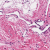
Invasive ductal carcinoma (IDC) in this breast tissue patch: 0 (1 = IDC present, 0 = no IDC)